Interaction volume radius: 5 \u00c5
Interaction volume height: 10 \u00c5
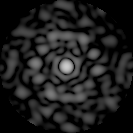
Disorder parameter: 0.8655